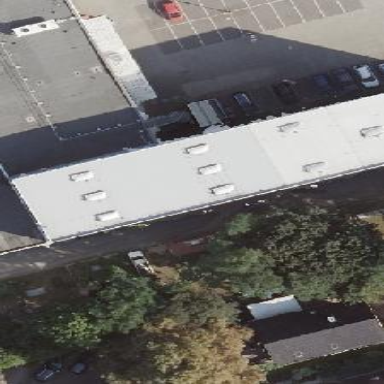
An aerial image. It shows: Warehouse.